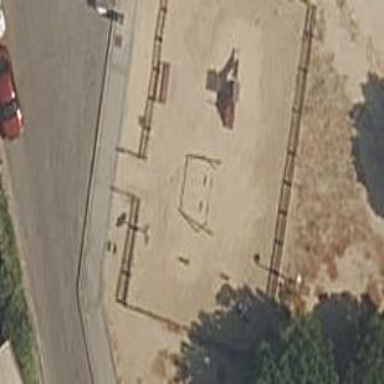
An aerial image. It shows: Playground area for leisure activities on the land.